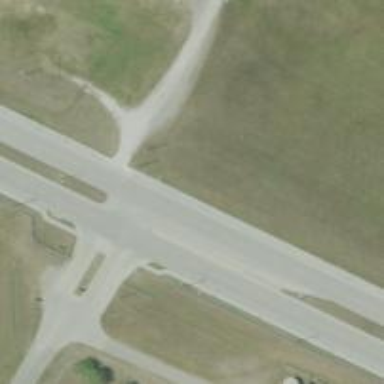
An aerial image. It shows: Secondary link road.